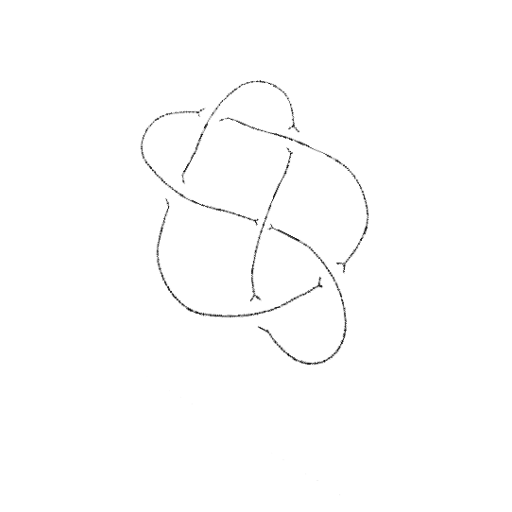
Crossing number: 6